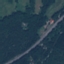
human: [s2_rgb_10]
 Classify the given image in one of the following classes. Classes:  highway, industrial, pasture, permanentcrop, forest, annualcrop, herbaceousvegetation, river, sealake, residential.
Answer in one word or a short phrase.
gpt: Highway